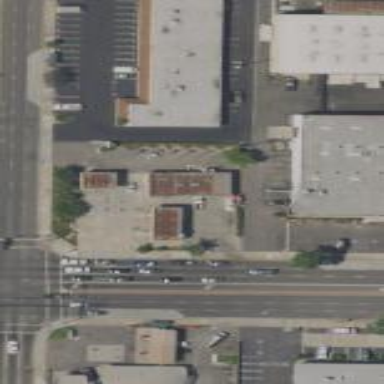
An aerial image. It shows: Retail area.